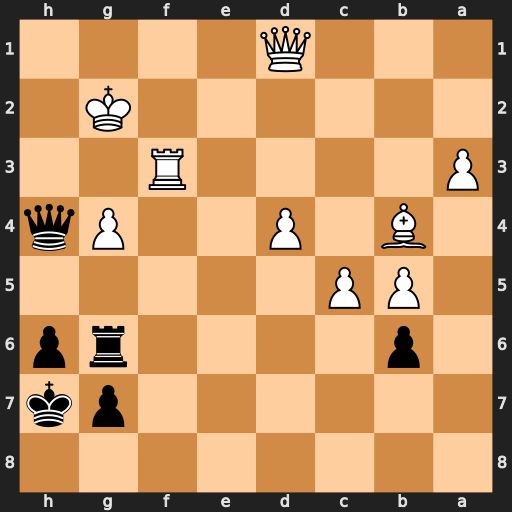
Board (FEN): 8/6pk/1p4rp/1PP5/1B1P2Pq/P4R2/6K1/3Q4
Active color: b
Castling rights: -
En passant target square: -
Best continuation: Rxg4+ Kf1 Qh1+